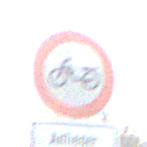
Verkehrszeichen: VerbotMofas
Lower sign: PersonengruppenFrei2
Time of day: MorningAfternoon
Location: Outdoor (Nature)
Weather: PartlyCloudy
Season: NotSpecified
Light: Natural